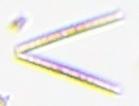
Label: Thalassionema